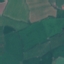
Label: Pasture